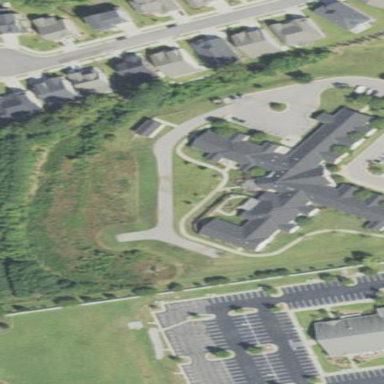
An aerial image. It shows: Nursing home building.